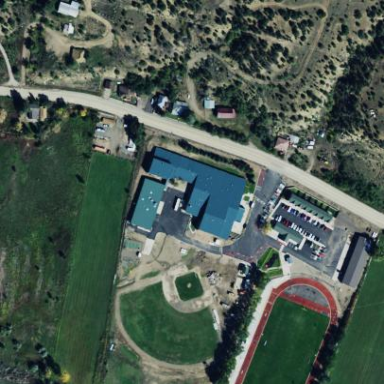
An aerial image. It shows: School building.